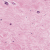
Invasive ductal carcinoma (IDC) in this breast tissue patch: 0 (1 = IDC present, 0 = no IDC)